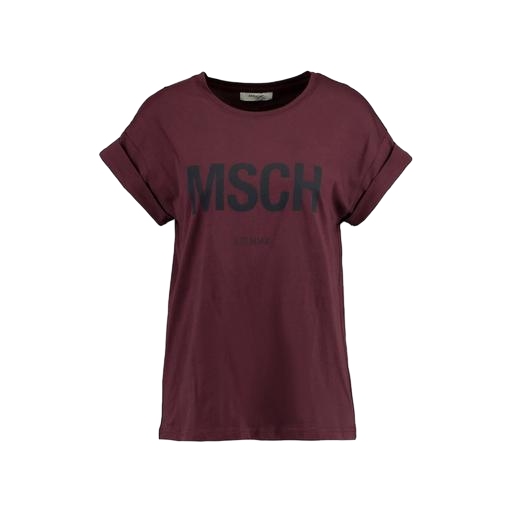
mid t-shirt, maroon t shirt, regular t-shirt, white background